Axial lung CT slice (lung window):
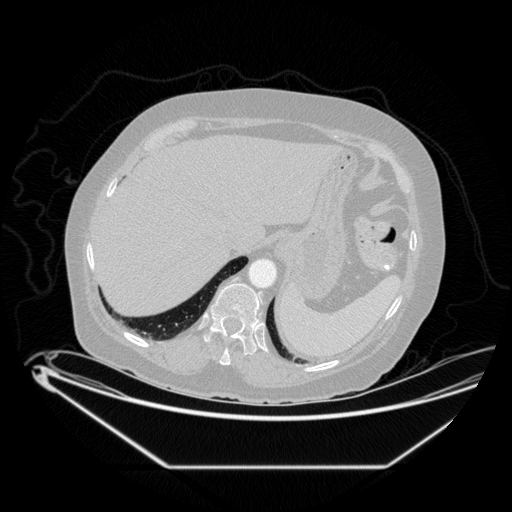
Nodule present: no